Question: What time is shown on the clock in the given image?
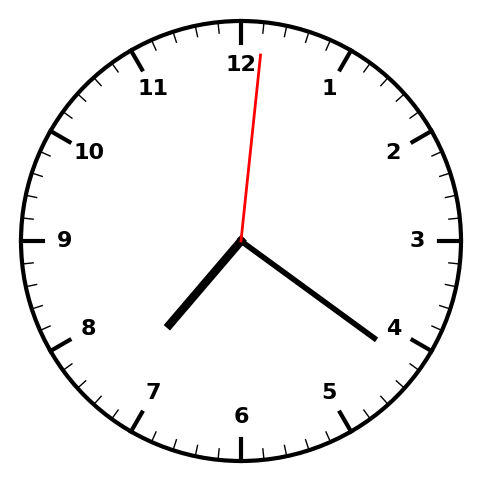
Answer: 07:21:01